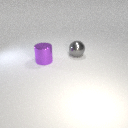
large gray metal sphere to the right of large purple metal cylinder